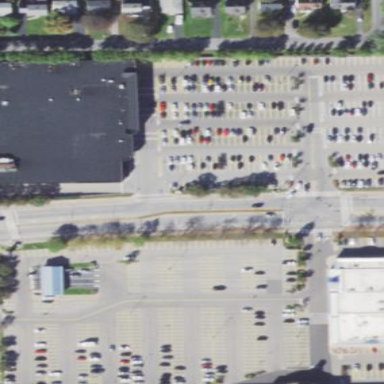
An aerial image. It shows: Retail area.